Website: home-depot
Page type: payment
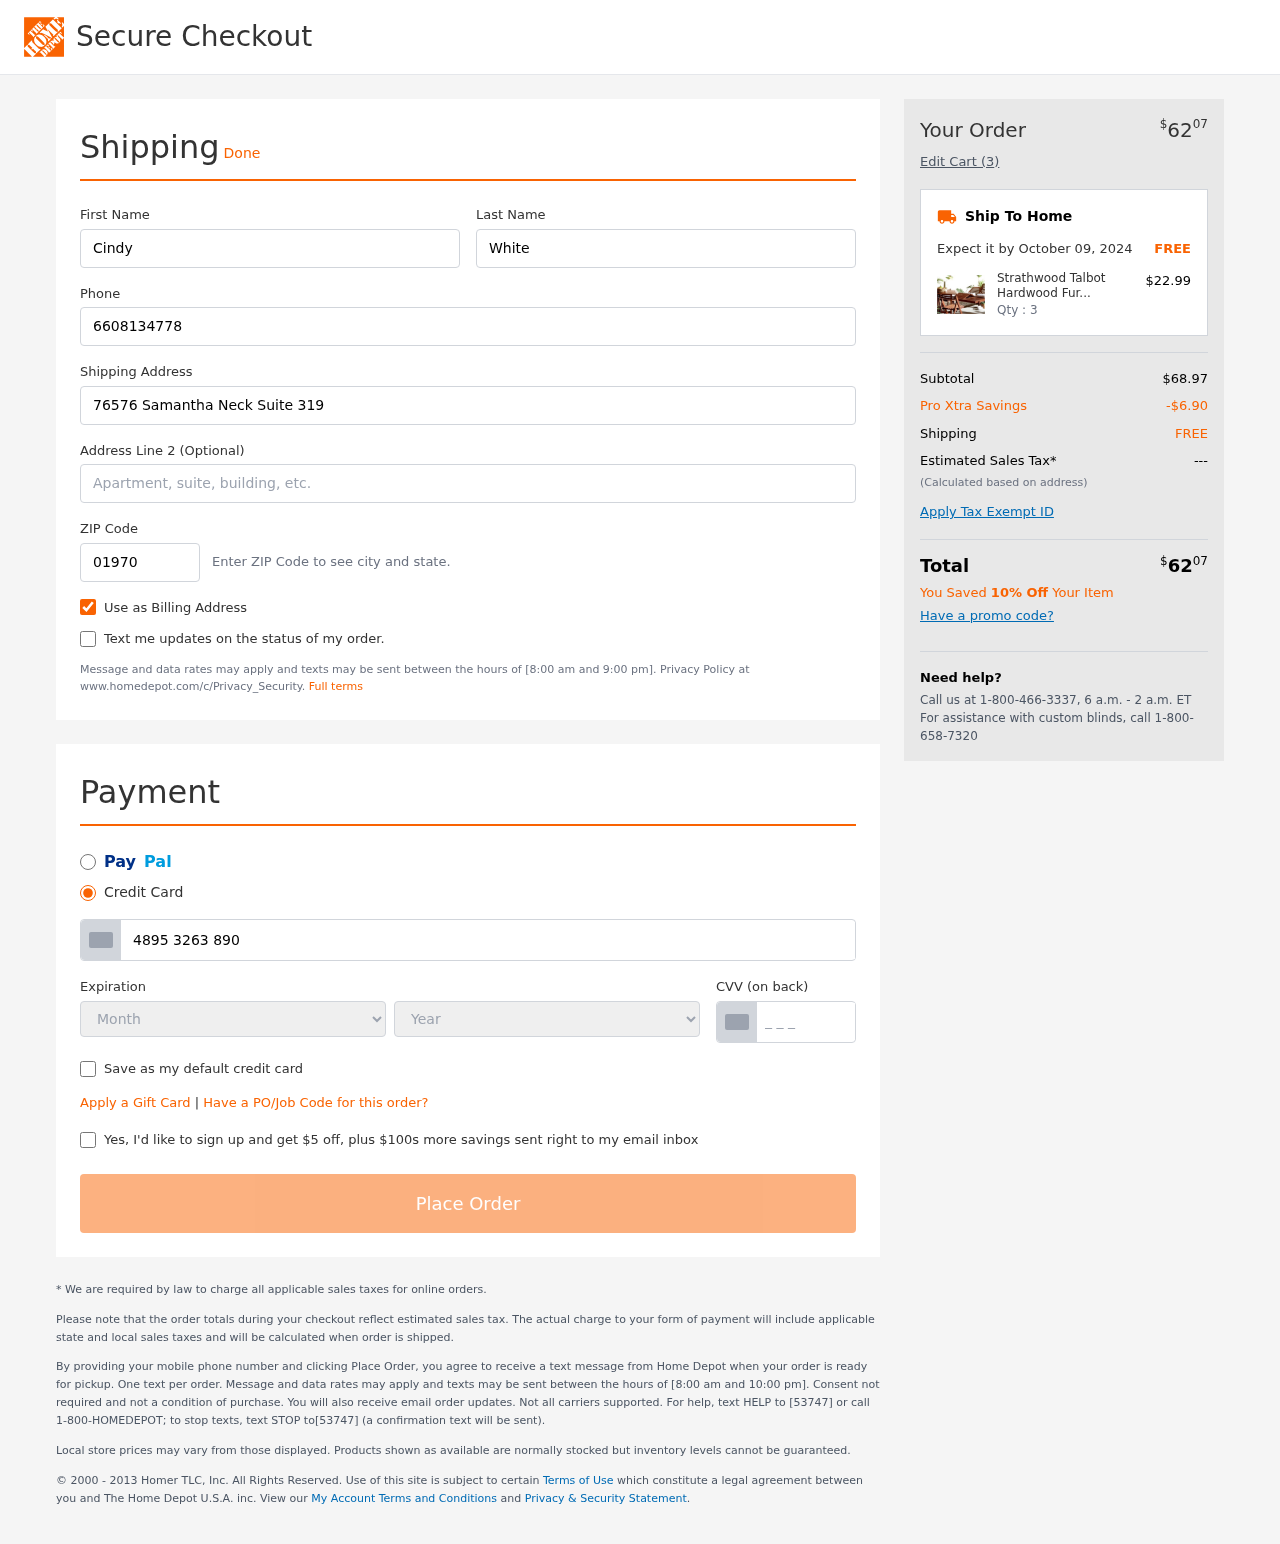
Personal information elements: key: PII_CARD_CVV
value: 471
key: PII_CARD_EXPIRY_MONTH
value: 01
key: PII_CARD_EXPIRY_YEAR
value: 27
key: PII_CARD_NUMBER
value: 4895 3263 8902 1998
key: PII_FIRSTNAME
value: Cindy
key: PII_LASTNAME
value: White
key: PII_PHONE
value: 6608134778
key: PII_POSTCODE
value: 01970
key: PII_STREET
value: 76576 Samantha Neck Suite 319
Product elements: key: PRODUCT1_NAME
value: Strathwood Talbot Hardwood Furniture Collection
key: PRODUCT1_PRICE
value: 22.99
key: PRODUCT1_QUANTITY
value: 3
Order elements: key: ORDER_TOTAL
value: $6207
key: ORDER_NUM_ITEMS
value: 3
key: ORDER_DELIVERY_DATE
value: October 09, 2024
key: ORDER_SUBTOTAL
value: $68.97
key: ORDER_DISCOUNT
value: -$6.90
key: ORDER_SHIPPING_COST
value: FREE